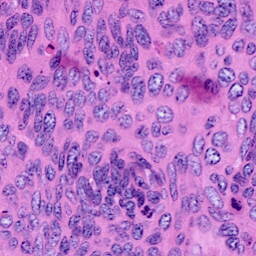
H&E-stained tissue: Cervix